The image is a wavelet scalogram (time versus scale/frequency) of a rolling-element bearing's vibration signal. Classify the bearing condition as one of: normal, inner_race, outer_race, ball.
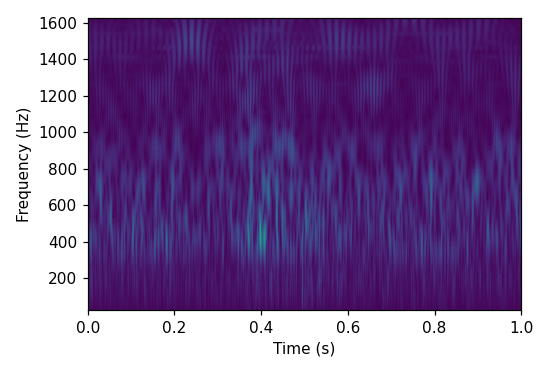
Answer: outer_race